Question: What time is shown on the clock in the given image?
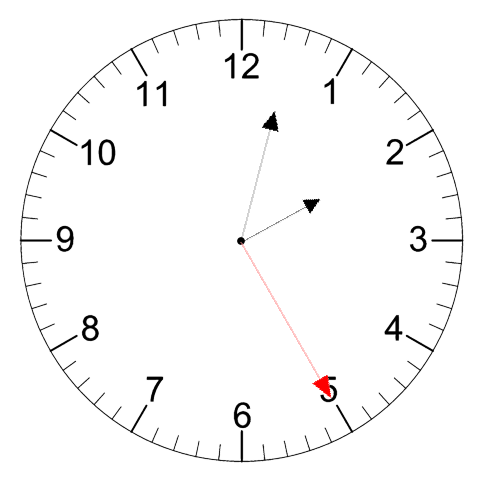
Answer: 02:02:25